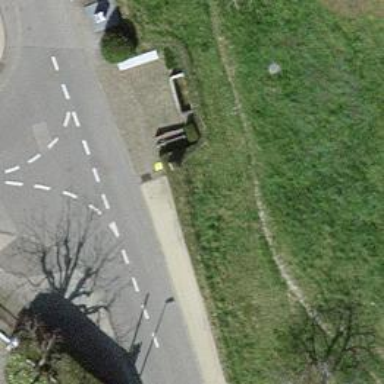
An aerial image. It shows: Post box is visible.